Aerial crown-view tile of a tropical tree (Barro Colorado Island, Panama), acquired 20240918:
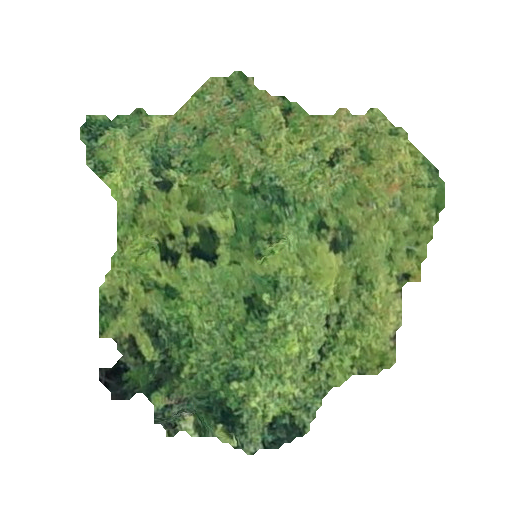
Species: Enterolobium cyclocarpum
GBIF accepted scientific name: Enterolobium cyclocarpum
Crown area: 149.538 m²